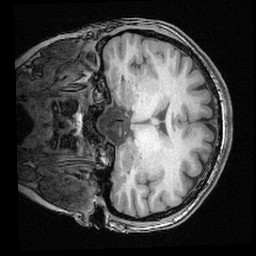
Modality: T1w
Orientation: coronal
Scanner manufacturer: ge
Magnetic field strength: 3 T
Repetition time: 0.008572 s
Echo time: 0.003384 s